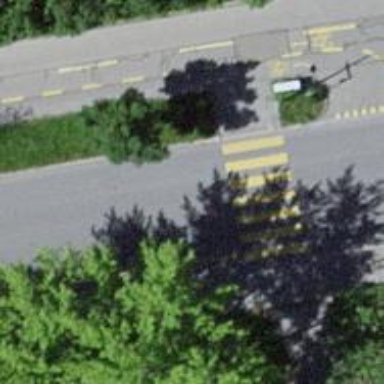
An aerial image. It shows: Uncontrolled road crossing.